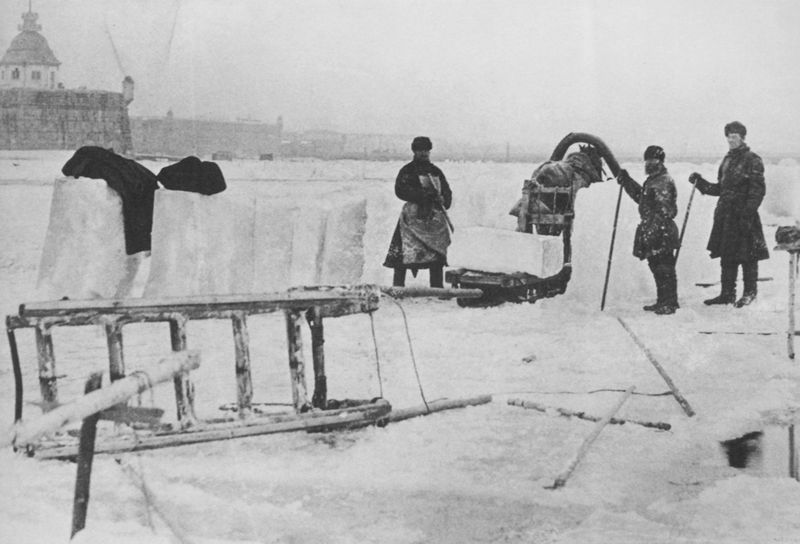
Titel: Aus der gefrorenen Newa werden Eisblöcke geschnitten
Künstler: Russischer Photograph
Standort: Paris
Institution: Société de Géographie Française
Schlagwörter: mann, wasser, menschen, see, stadt, holz, hut, männer, eis, gebäude, haus, schnee, mützen, pelz, häuser, kalt, mantel, arbeit, pferd, stock, fell, russland, transport, mauer, winter, wagen, leiter, foto, fotografie, keller, maschine, stangen, münchen, stöcke, mäntel, bier, schneiden, sägen, schlitten, block, kelle, blöcke, männe, eisfischen, eisblock, eisblöcke, eisschneider, winter*russland